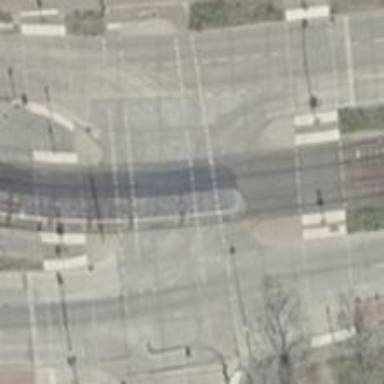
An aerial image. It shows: Residential road with concrete surface. There is cycle lane and separate sidewalks on both sides.